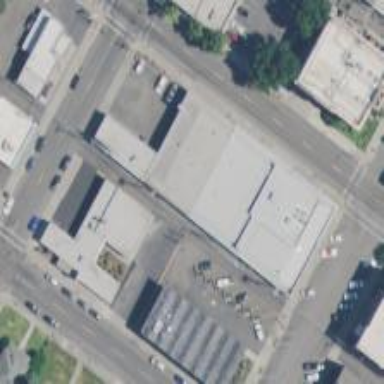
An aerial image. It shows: Police building.